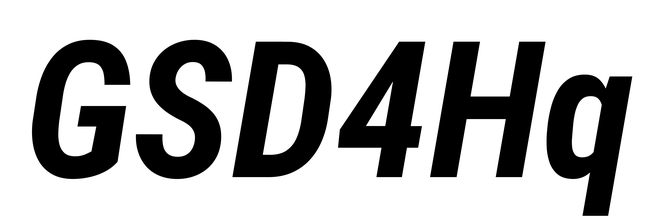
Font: Roboto-Italic_Condensed_Bold_Italic